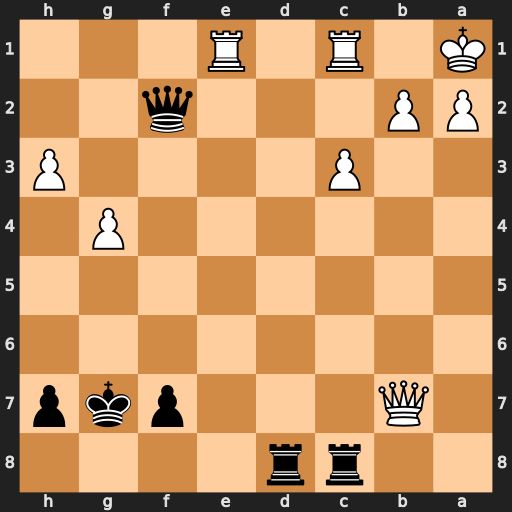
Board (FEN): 2rr4/1Q3pkp/8/8/6P1/2P4P/PP3q2/K1R1R3
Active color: b
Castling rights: -
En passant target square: -
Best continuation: Rb8 Qb4 Rxb4